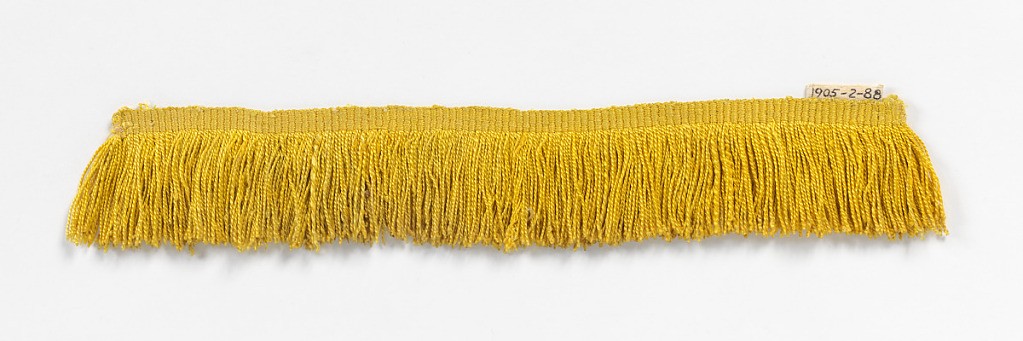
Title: Fringe
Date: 17th century
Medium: silk Technique: woven
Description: Yellow fringe with a plain-woven heading and a skirt of course yellow threads.